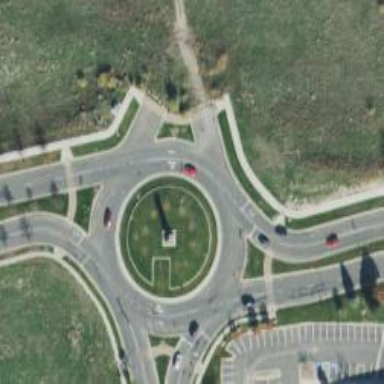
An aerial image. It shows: Tertiary road with asphalt surface leading to roundabout junction.